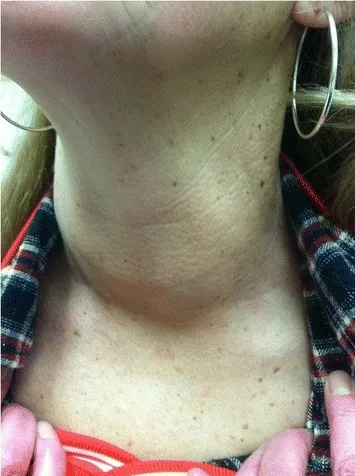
Photograph of the patient's neck with large goiter easily visible.
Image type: medical_photograph (skin_photograph)